Interaction volume radius: 5 \u00c5
Interaction volume height: 15 \u00c5
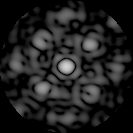
Disorder parameter: 0.4951